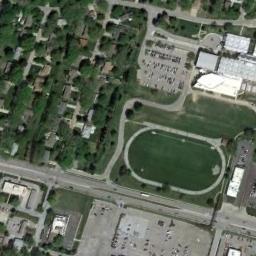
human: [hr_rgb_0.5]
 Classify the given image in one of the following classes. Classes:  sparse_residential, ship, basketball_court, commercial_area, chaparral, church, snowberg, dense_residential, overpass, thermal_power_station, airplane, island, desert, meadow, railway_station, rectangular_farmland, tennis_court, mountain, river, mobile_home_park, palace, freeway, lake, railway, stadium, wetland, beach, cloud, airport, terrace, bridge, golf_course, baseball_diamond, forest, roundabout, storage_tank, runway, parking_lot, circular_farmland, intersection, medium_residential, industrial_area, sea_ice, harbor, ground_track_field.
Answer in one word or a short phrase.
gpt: ground_track_field